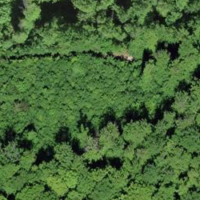
EUNIS habitat code: 44
Species observed at this site:
Asplenium scolopendrium